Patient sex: F
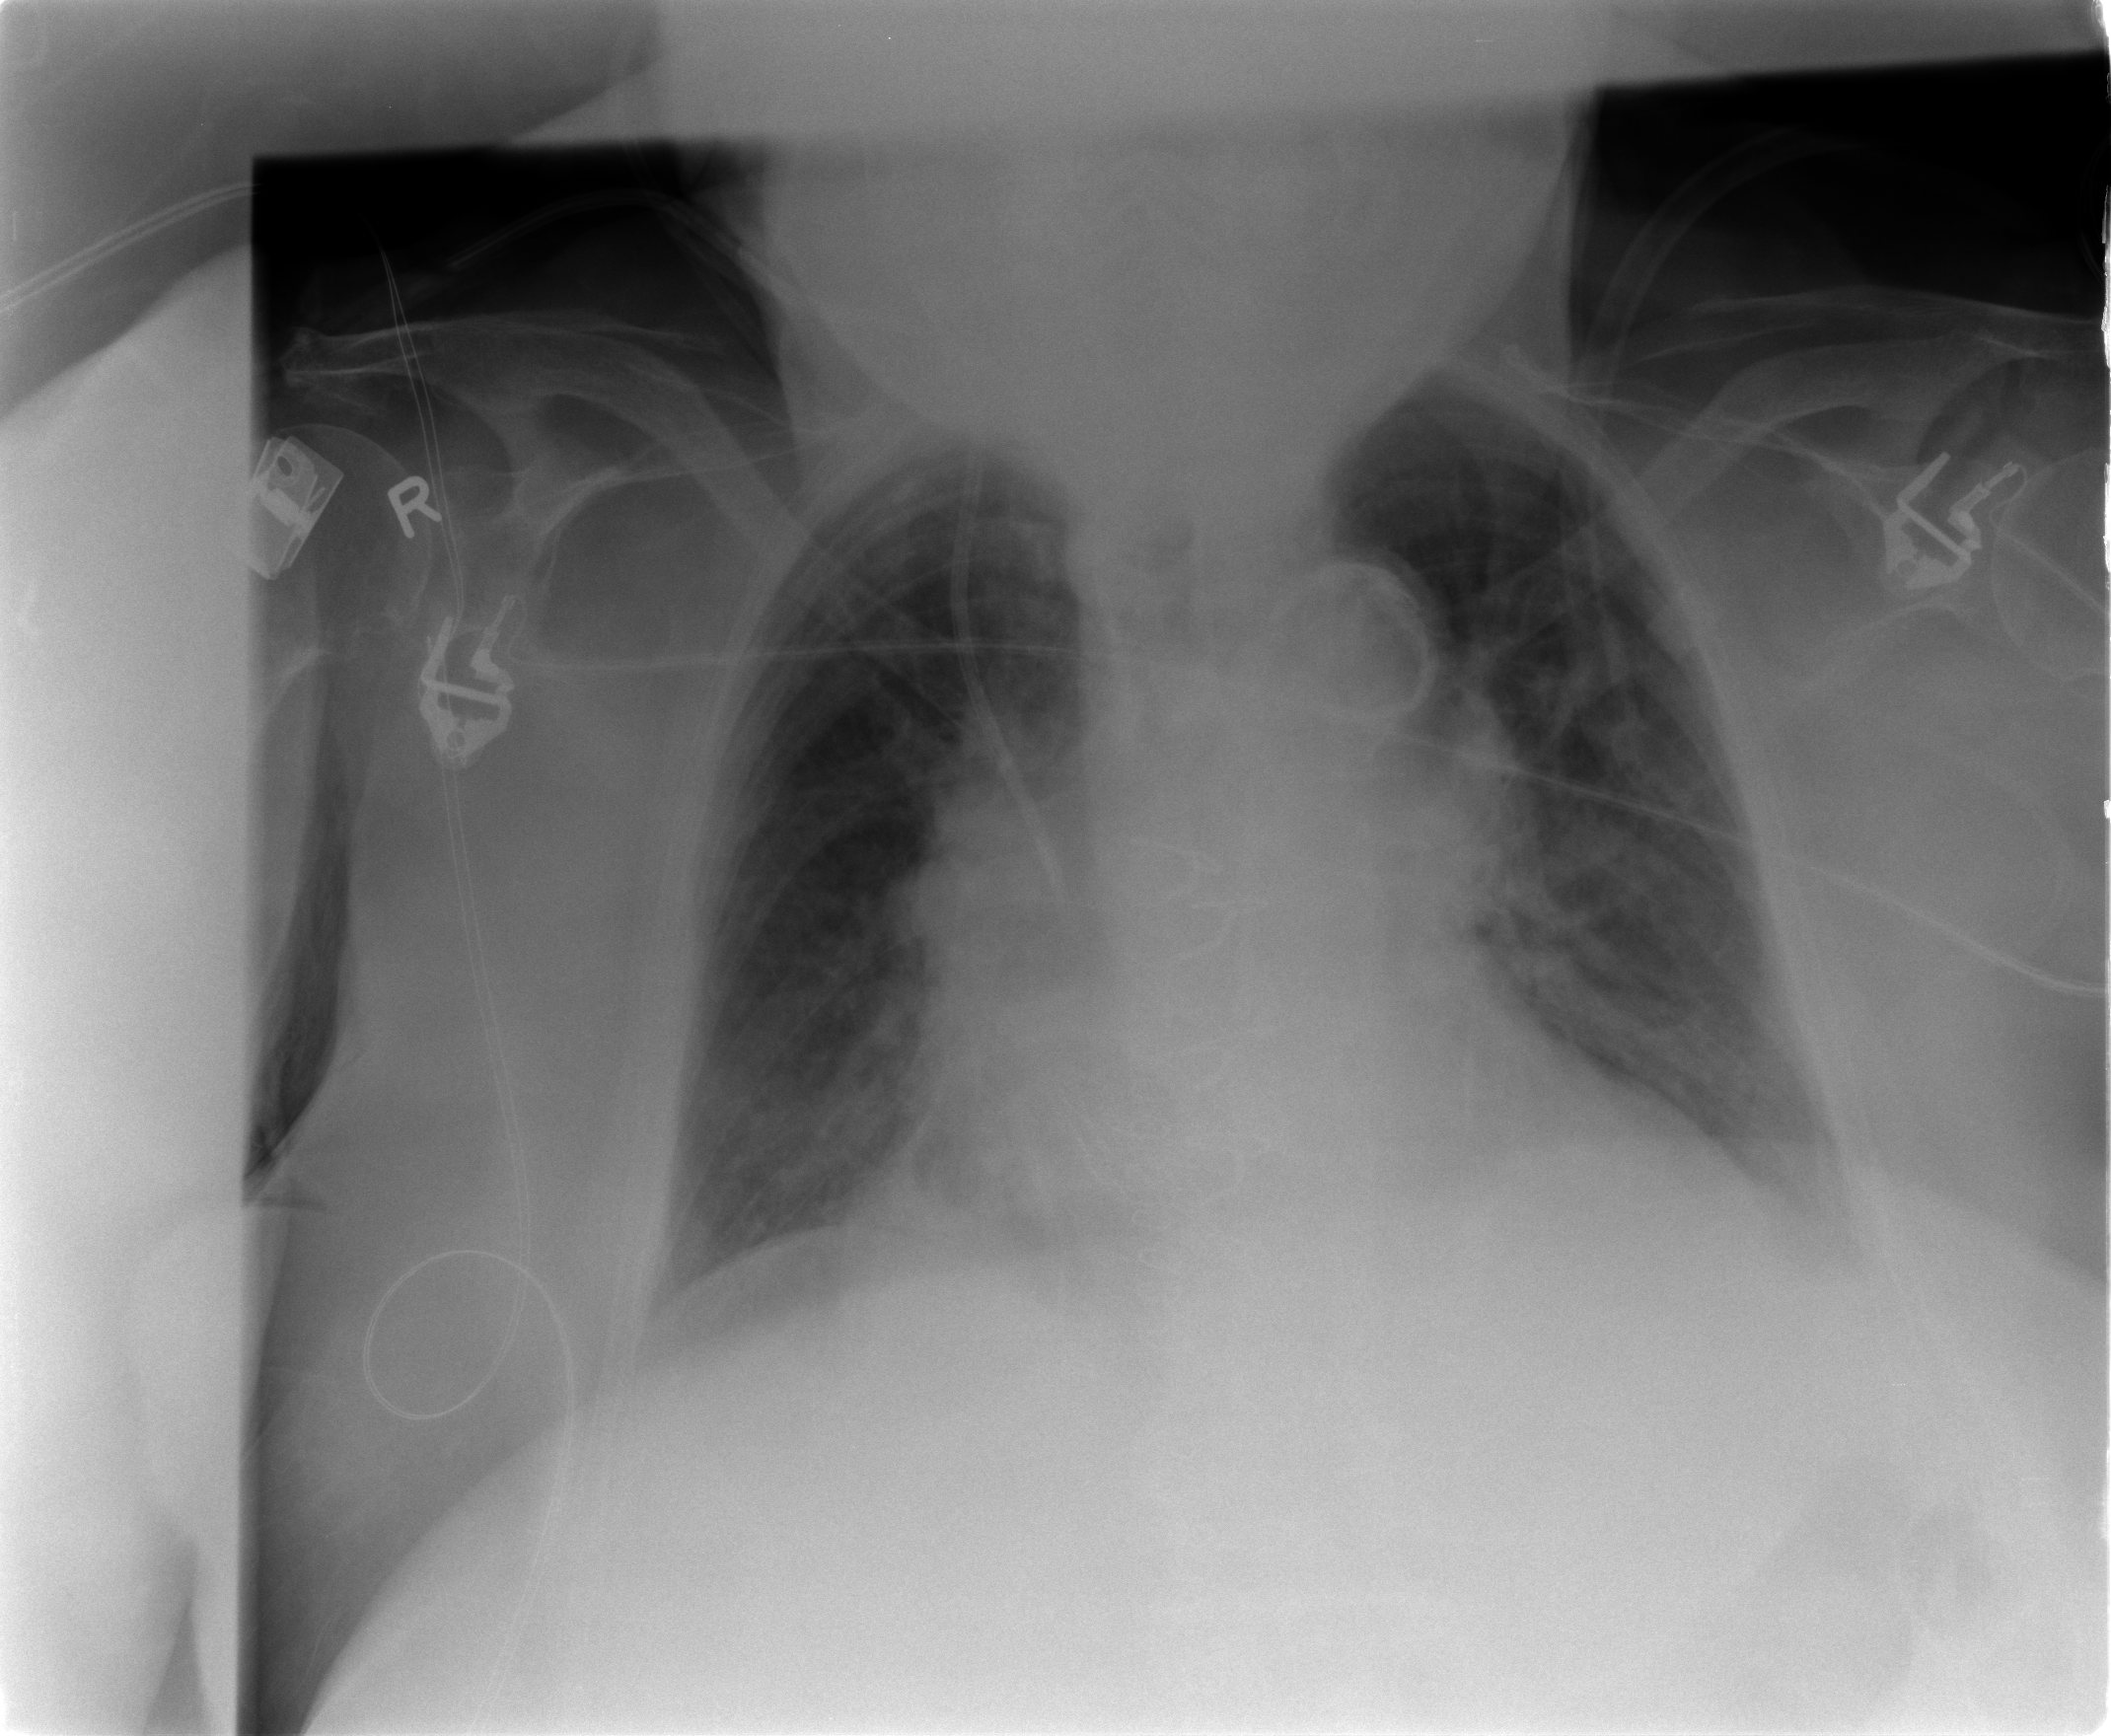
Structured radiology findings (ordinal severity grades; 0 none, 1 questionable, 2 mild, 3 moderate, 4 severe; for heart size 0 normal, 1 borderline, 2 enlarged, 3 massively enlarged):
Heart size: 2
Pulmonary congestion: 2
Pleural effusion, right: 1
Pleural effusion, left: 1
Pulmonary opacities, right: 0
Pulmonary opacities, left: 0
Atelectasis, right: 0
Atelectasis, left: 0